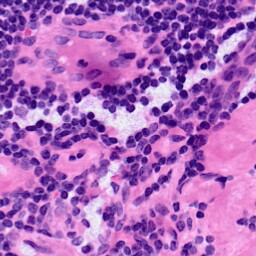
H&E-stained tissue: LymphNode